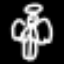
Label: angel